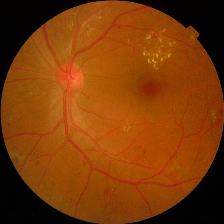
Diabetic retinopathy grade: No DR